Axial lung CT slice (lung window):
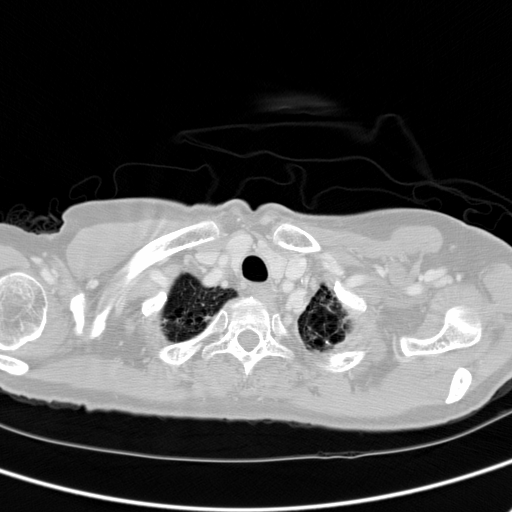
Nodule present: no